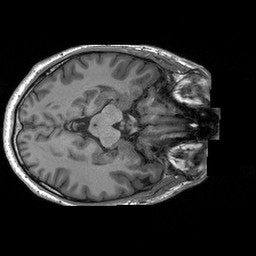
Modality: T1w
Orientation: axial
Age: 39
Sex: male
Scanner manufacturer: siemens
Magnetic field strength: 3 T
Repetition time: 2.3 s
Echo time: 0.00233 s